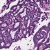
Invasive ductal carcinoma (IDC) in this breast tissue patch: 1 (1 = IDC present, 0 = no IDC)